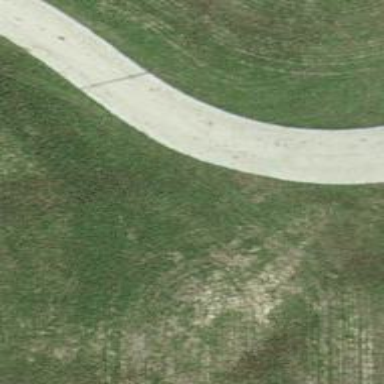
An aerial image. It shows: Asphalt driveway designated as service road.